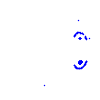
Particle: electron